Field crop: tomato
Growth stage: 2
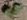
Species: solanum